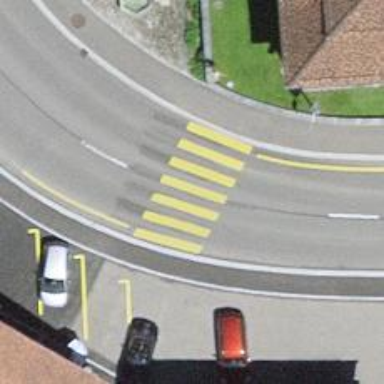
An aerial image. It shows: Uncontrolled road crossing.